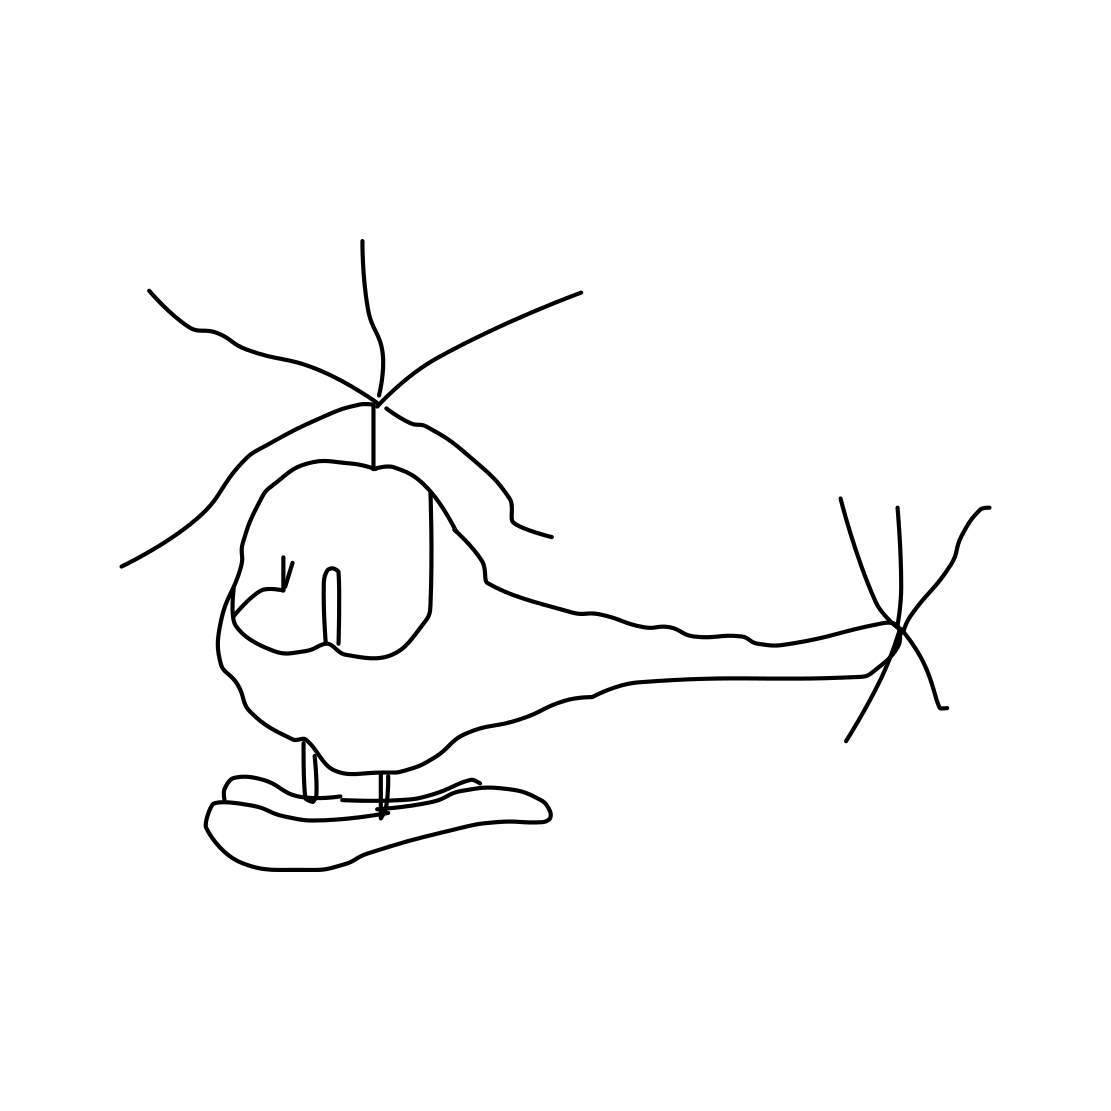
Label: helicopter